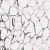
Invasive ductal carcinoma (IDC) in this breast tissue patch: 0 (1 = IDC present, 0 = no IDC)